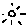
Label: sun